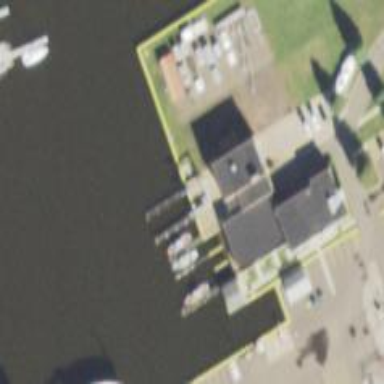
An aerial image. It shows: Pier designed for boat lift on the waterway.